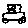
Label: car